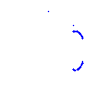
Particle: kaon